Question: I recently discovered you can programatically create selections with Chrome which aren't continuous, by either replacing elements / textnodes inbetween in the parts you want unselected or hiding and then showing them.
Example of non-continuous selections for Chrome: <URL>
'''
var t = $('div').contents().get(0);
$.each(t.nodeValue.split(" "),function(i,e){
t = t.splitText(e.length);
if (t.length>0){
t = t.splitText(1);
}
});
var c = $('div').contents();
$.each(c,function(i,e){
if (i>0){
if (i%3) { }else{
e.parentNode.replaceChild($('<unselect />').text(e.nodeValue).get(0),e);
}
}
});
$('unselect').hide();
window.setTimeout(function(){
$('unselect').show();
},0);
'''
when performing the copy event, the whole selection does get selected (even if it has gaps in-between), but of course the same method can be used to programatically alter the selection before the copy event is performed.
The tricky part now is that can you actually make this functionality usuable by holding Ctrl down like you can in Firefox to create non-continous selections. The current method I use in the example breaks the TextNodes into many pieces, which for visual purposes does no difference. It however, also uses additional tags to break the selection, which as far as I've discovered, cannot be removed. However, the same functionality can be reached by deleting TextNodes and adding new ones in place for them. The problem is that it will only take into account the last node added, so if you have multiple spaces in your selection, it will only take into account the last DOM change you applied.
Can anyone think of any non-document breaking ways to apply this non-continous selections does not make any permanent changes to the selection and its elements?
Is it possible to make selections which are non continous in Google Chrome? For example if you have an element with text like this:
'<div>this is some random text</div>'
Is it possible to make a selection which contains for example 'this is' and 'text' making the text in-between unselected?
This seems to work fine in FF, where you can <URL> which aren't next to each other, and the selection is made accordingly.
For IE, there doesn't seem to be anything that would allow you to have multiple ranges, but IE's selection object has a lot of other methods that compensate for it.
With non-continous selections, you could always append or prepend a selection a certain section from a website for example when performing copy actions, or force the user to unselect certain portions of their selections, which you don't want them to copy.
Example of non-continous selection:

<URL>.
To perform the same type of selection manually, you can with firefox hold ctrl down and start dragging text in different positions, but performing it on chrome doesn't work.
I guess <URL> sum it up quite well. Looks like there isn't anything to be expected as far as webkit browsers are concerned.
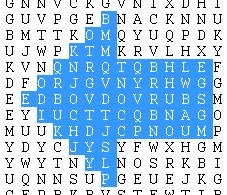
Answer: No. Firefox is the only mainstream browser to support multiple selected ranges. I think the main use case for it was to allow selection of individual columns within tables, which is not possible otherwise.
WebKit are not planning to support multiple selected ranges any time soon, from what I can gather. IE overhauled its Range and Selection APIs for IE 9 and didn't implement it. No idea about whether Opera has any plans to support it. See <URL> for some information: